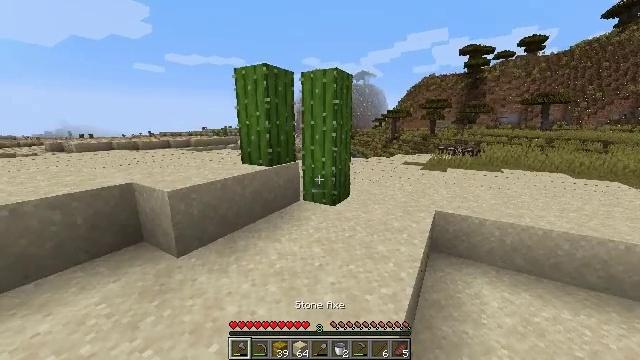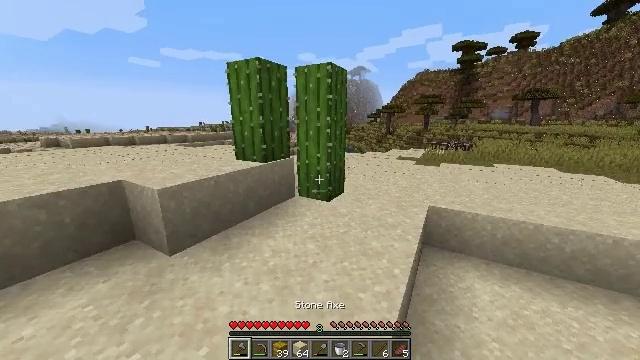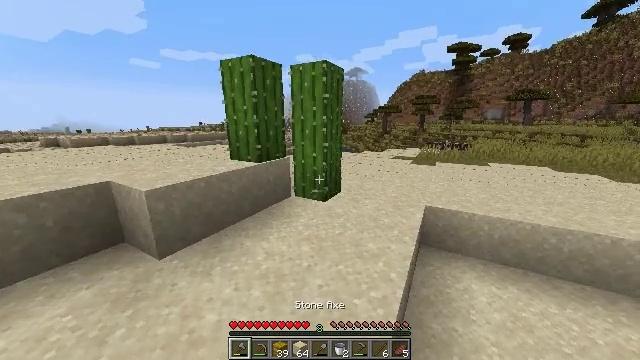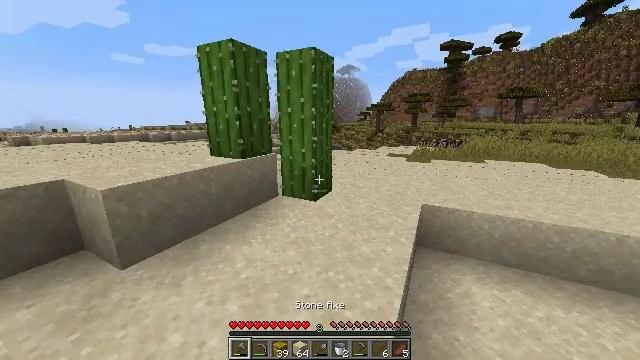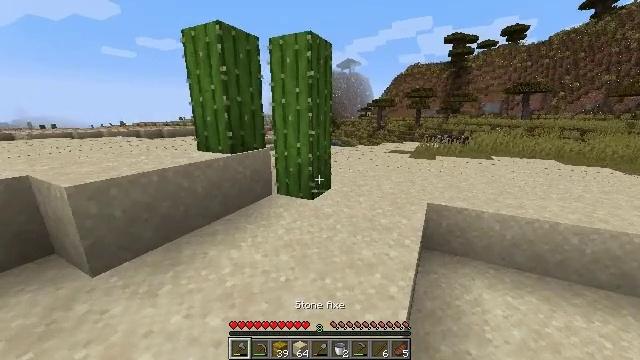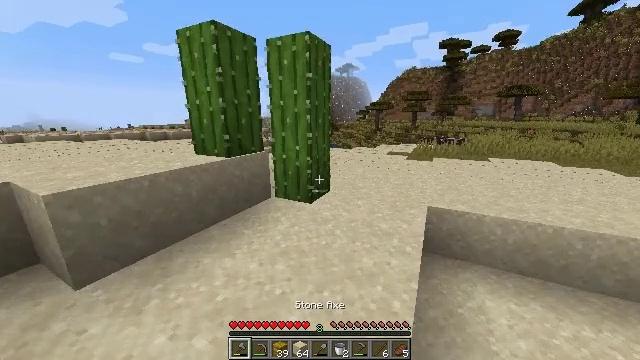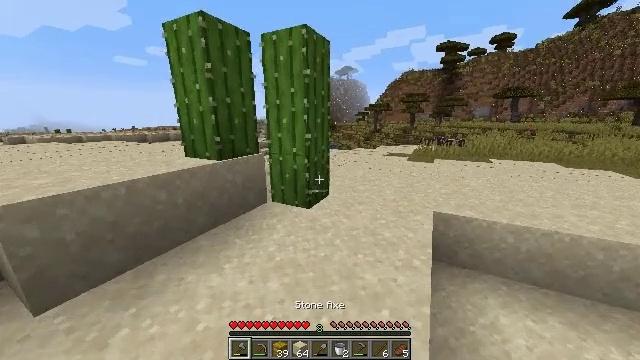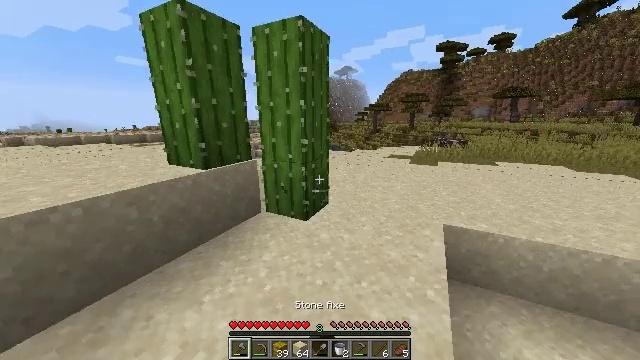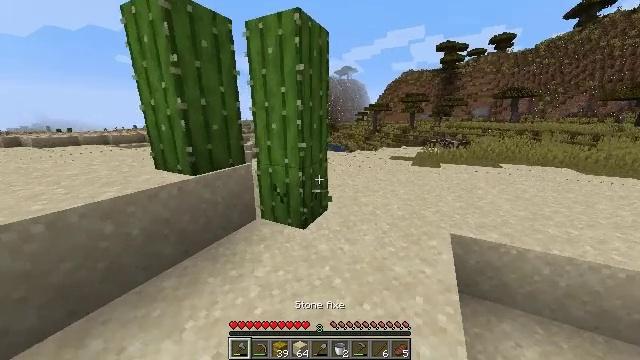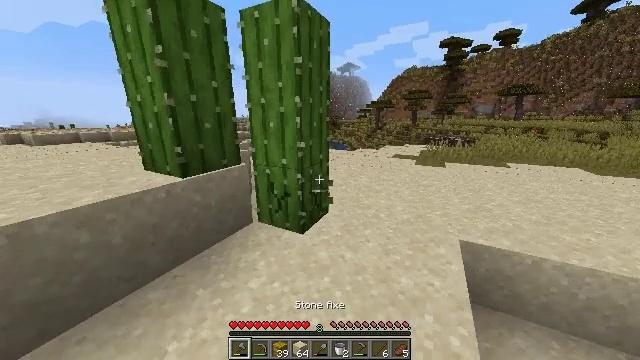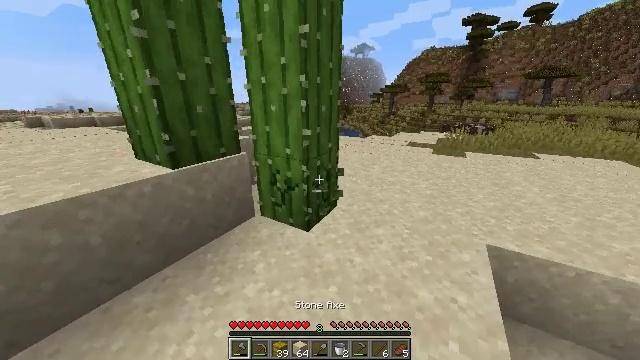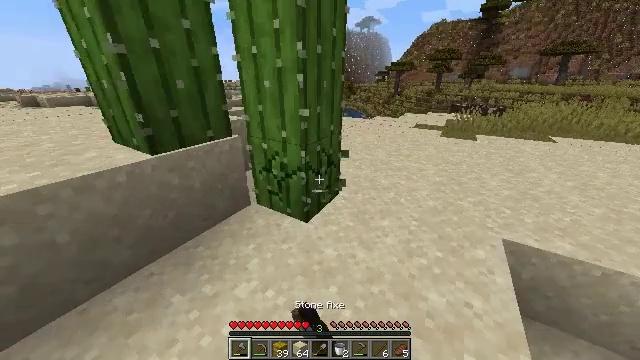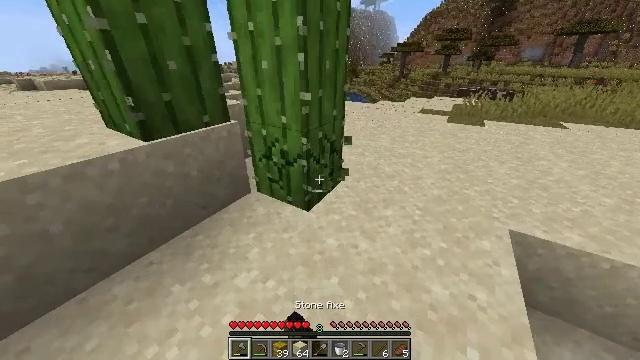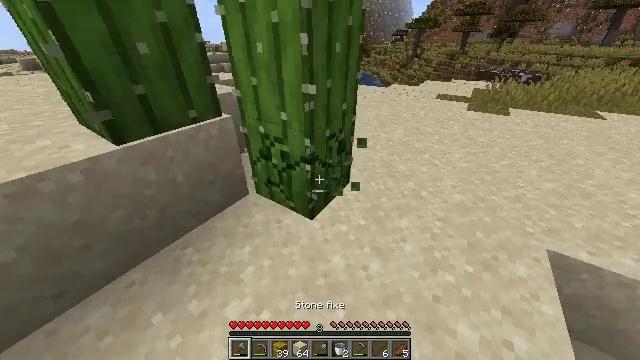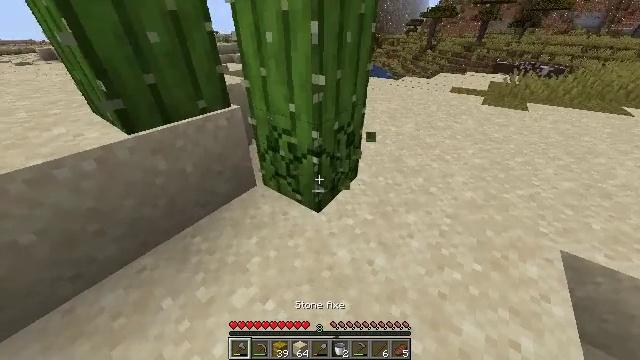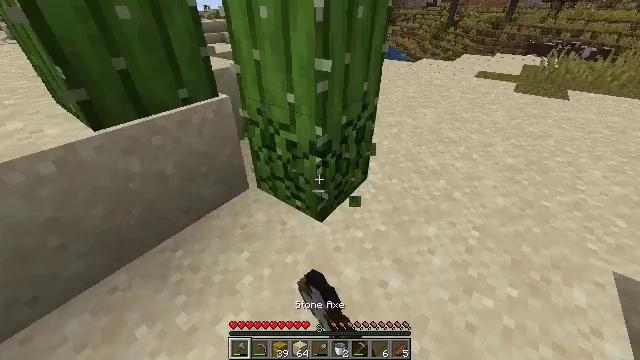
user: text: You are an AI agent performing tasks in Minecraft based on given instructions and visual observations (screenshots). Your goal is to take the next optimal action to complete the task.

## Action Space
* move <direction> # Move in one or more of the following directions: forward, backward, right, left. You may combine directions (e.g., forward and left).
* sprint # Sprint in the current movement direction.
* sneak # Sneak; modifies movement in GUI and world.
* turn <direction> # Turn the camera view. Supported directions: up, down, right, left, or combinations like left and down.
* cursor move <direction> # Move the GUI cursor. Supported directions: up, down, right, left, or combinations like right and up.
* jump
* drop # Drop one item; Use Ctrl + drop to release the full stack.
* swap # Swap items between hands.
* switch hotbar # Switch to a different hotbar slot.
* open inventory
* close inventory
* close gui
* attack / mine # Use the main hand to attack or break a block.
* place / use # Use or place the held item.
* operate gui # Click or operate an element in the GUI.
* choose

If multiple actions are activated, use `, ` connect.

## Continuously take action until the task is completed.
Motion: motion action
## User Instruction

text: Harvest the cactus plant.
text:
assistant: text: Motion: move forward, sprint, turn down
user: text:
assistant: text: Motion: move forward, sprint
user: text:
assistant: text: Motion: move forward, sprint, turn right
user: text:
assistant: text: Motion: move forward, sprint
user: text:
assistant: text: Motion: move forward, sprint
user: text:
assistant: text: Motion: move forward, sprint, attack / mine
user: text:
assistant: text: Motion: move forward, sprint, attack / mine
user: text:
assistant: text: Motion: move forward, sprint, attack / mine
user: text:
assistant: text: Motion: move forward, sprint, attack / mine
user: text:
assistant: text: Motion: move forward, sprint, turn left and down, attack / mine
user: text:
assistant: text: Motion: move forward, sprint, turn down, attack / mine
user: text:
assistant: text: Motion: move forward, sprint, turn down, attack / mine
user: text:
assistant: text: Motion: turn left and down, attack / mine
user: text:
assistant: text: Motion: turn left and down, attack / mine
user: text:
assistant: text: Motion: attack / mine
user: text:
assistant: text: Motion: attack / mine
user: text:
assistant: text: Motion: attack / mine
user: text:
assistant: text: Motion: attack / mine
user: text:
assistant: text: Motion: turn left, attack / mine
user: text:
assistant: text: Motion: attack / mine
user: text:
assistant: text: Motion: turn left and up, attack / mine
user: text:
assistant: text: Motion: move forward and move left, turn left and up, attack / mine
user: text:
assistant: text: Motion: move forward and move left, turn left and up, attack / mine
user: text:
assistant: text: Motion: move forward and move left, turn left and up, attack / mine
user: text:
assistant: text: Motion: move forward and move left, turn left and up, attack / mine
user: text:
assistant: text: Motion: turn left and up, attack / mine
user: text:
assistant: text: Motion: attack / mine
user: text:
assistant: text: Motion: turn right, attack / mine
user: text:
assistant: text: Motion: attack / mine
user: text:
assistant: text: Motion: attack / mine